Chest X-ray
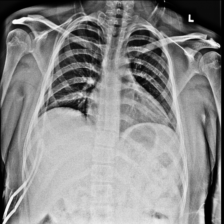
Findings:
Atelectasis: negative
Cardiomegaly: negative
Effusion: negative
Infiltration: negative
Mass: negative
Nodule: negative
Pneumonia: negative
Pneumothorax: negative
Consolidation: negative
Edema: negative
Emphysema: negative
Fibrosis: negative
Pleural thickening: negative
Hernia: negative